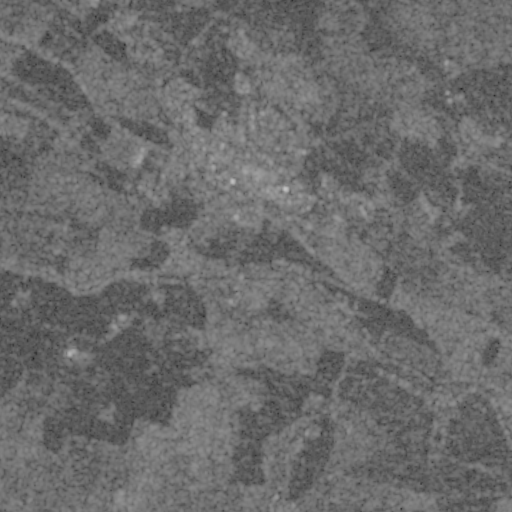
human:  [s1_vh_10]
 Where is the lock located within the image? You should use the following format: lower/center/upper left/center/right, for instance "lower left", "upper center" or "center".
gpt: The lock is located in the center of the image.
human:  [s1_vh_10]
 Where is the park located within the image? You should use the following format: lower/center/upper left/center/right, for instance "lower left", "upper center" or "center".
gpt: The park is located in the upper center of the image.
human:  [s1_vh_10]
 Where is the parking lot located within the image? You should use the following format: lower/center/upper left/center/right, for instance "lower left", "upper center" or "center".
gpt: The parking lot is located in the upper center of the image.
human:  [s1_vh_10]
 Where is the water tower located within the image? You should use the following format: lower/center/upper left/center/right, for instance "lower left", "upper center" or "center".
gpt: The water tower is located in the upper center of the image.
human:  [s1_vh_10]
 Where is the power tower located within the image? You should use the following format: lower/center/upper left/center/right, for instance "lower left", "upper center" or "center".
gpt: There is no power tower in the image.

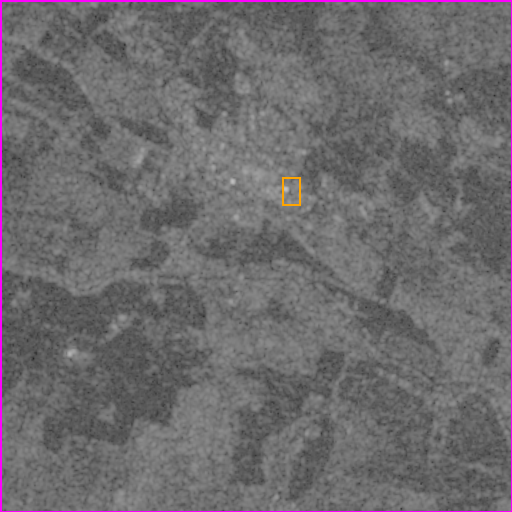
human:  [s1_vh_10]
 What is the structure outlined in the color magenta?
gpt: The structure outlined in magenta is a crop field.
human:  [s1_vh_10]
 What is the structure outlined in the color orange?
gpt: The structure outlined in orange is a park.
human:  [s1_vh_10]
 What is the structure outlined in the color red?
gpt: There is no red outline.